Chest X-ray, AP view. Patient: 20 years old, sex M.
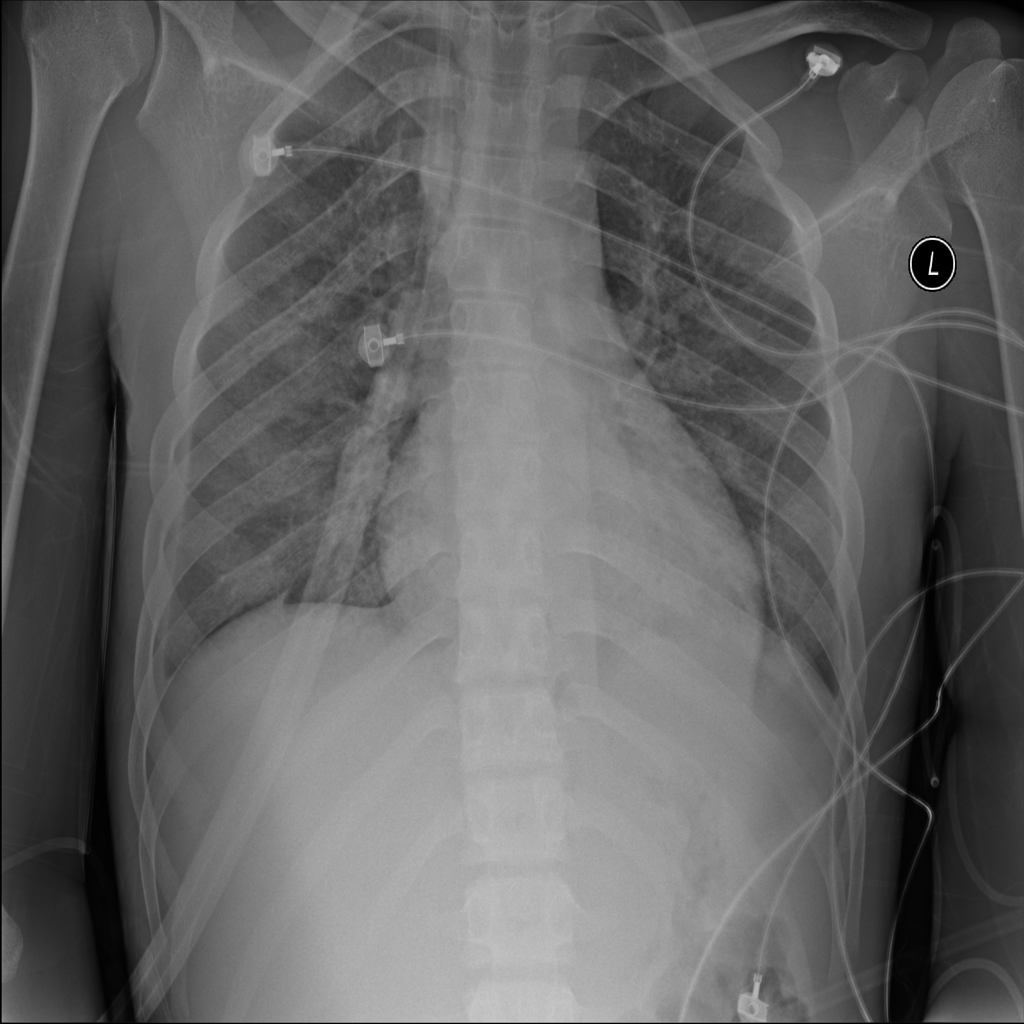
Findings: No Finding